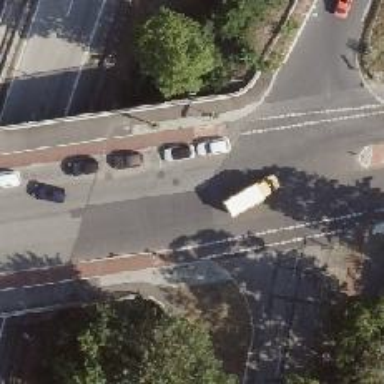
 featuring separate sidewalk and cycle track."